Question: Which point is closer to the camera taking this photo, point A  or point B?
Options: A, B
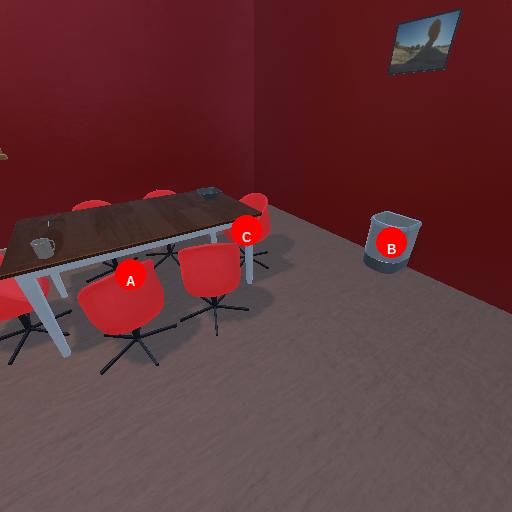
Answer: A